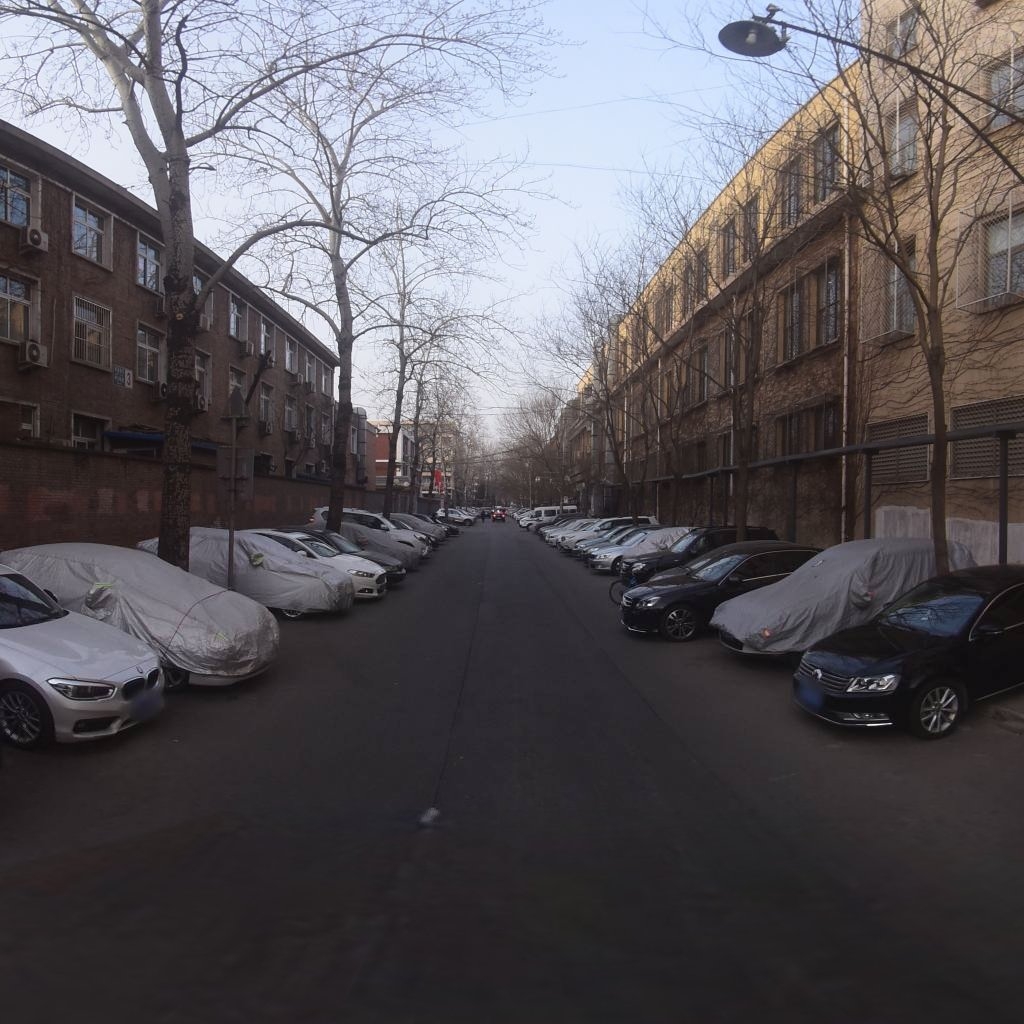
Region: Xicheng
Road damage annotations: longitudinal crack, longitudinal crack